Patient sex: M
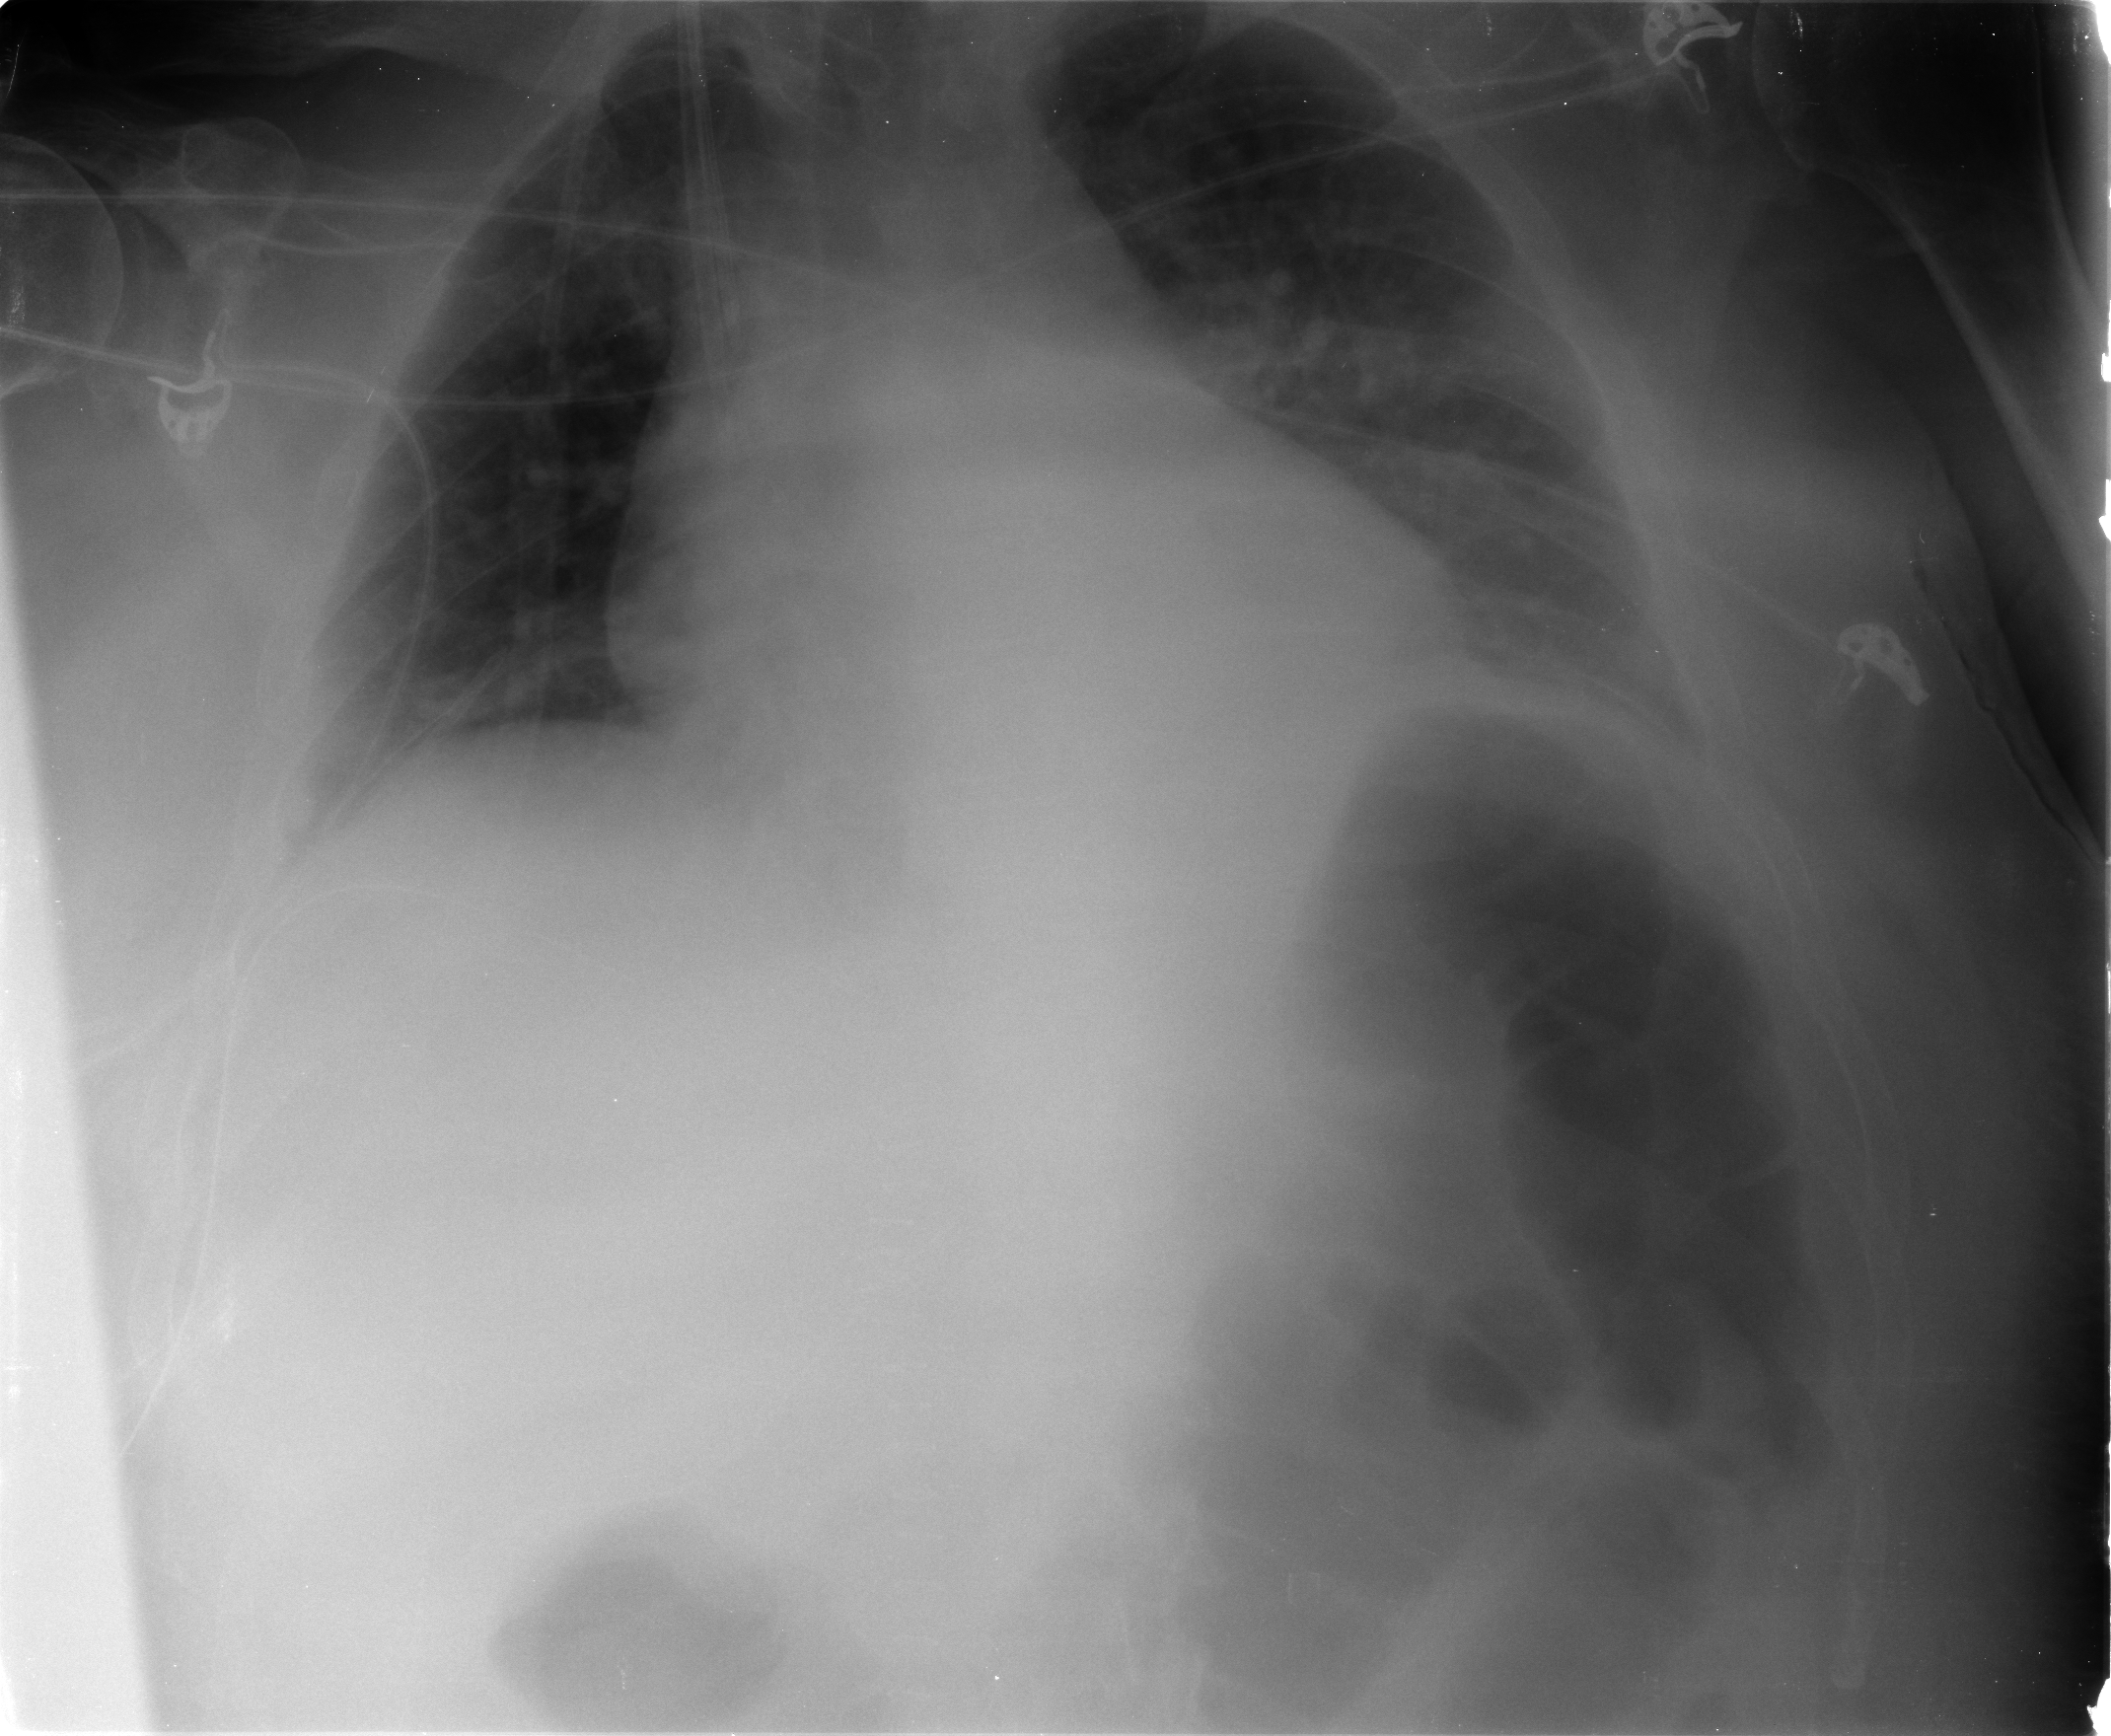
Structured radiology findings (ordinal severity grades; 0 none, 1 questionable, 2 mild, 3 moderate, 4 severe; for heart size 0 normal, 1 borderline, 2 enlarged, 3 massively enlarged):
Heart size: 1
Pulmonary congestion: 2
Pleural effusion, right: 2
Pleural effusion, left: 2
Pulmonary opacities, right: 2
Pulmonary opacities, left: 3
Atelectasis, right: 2
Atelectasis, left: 3